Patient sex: M
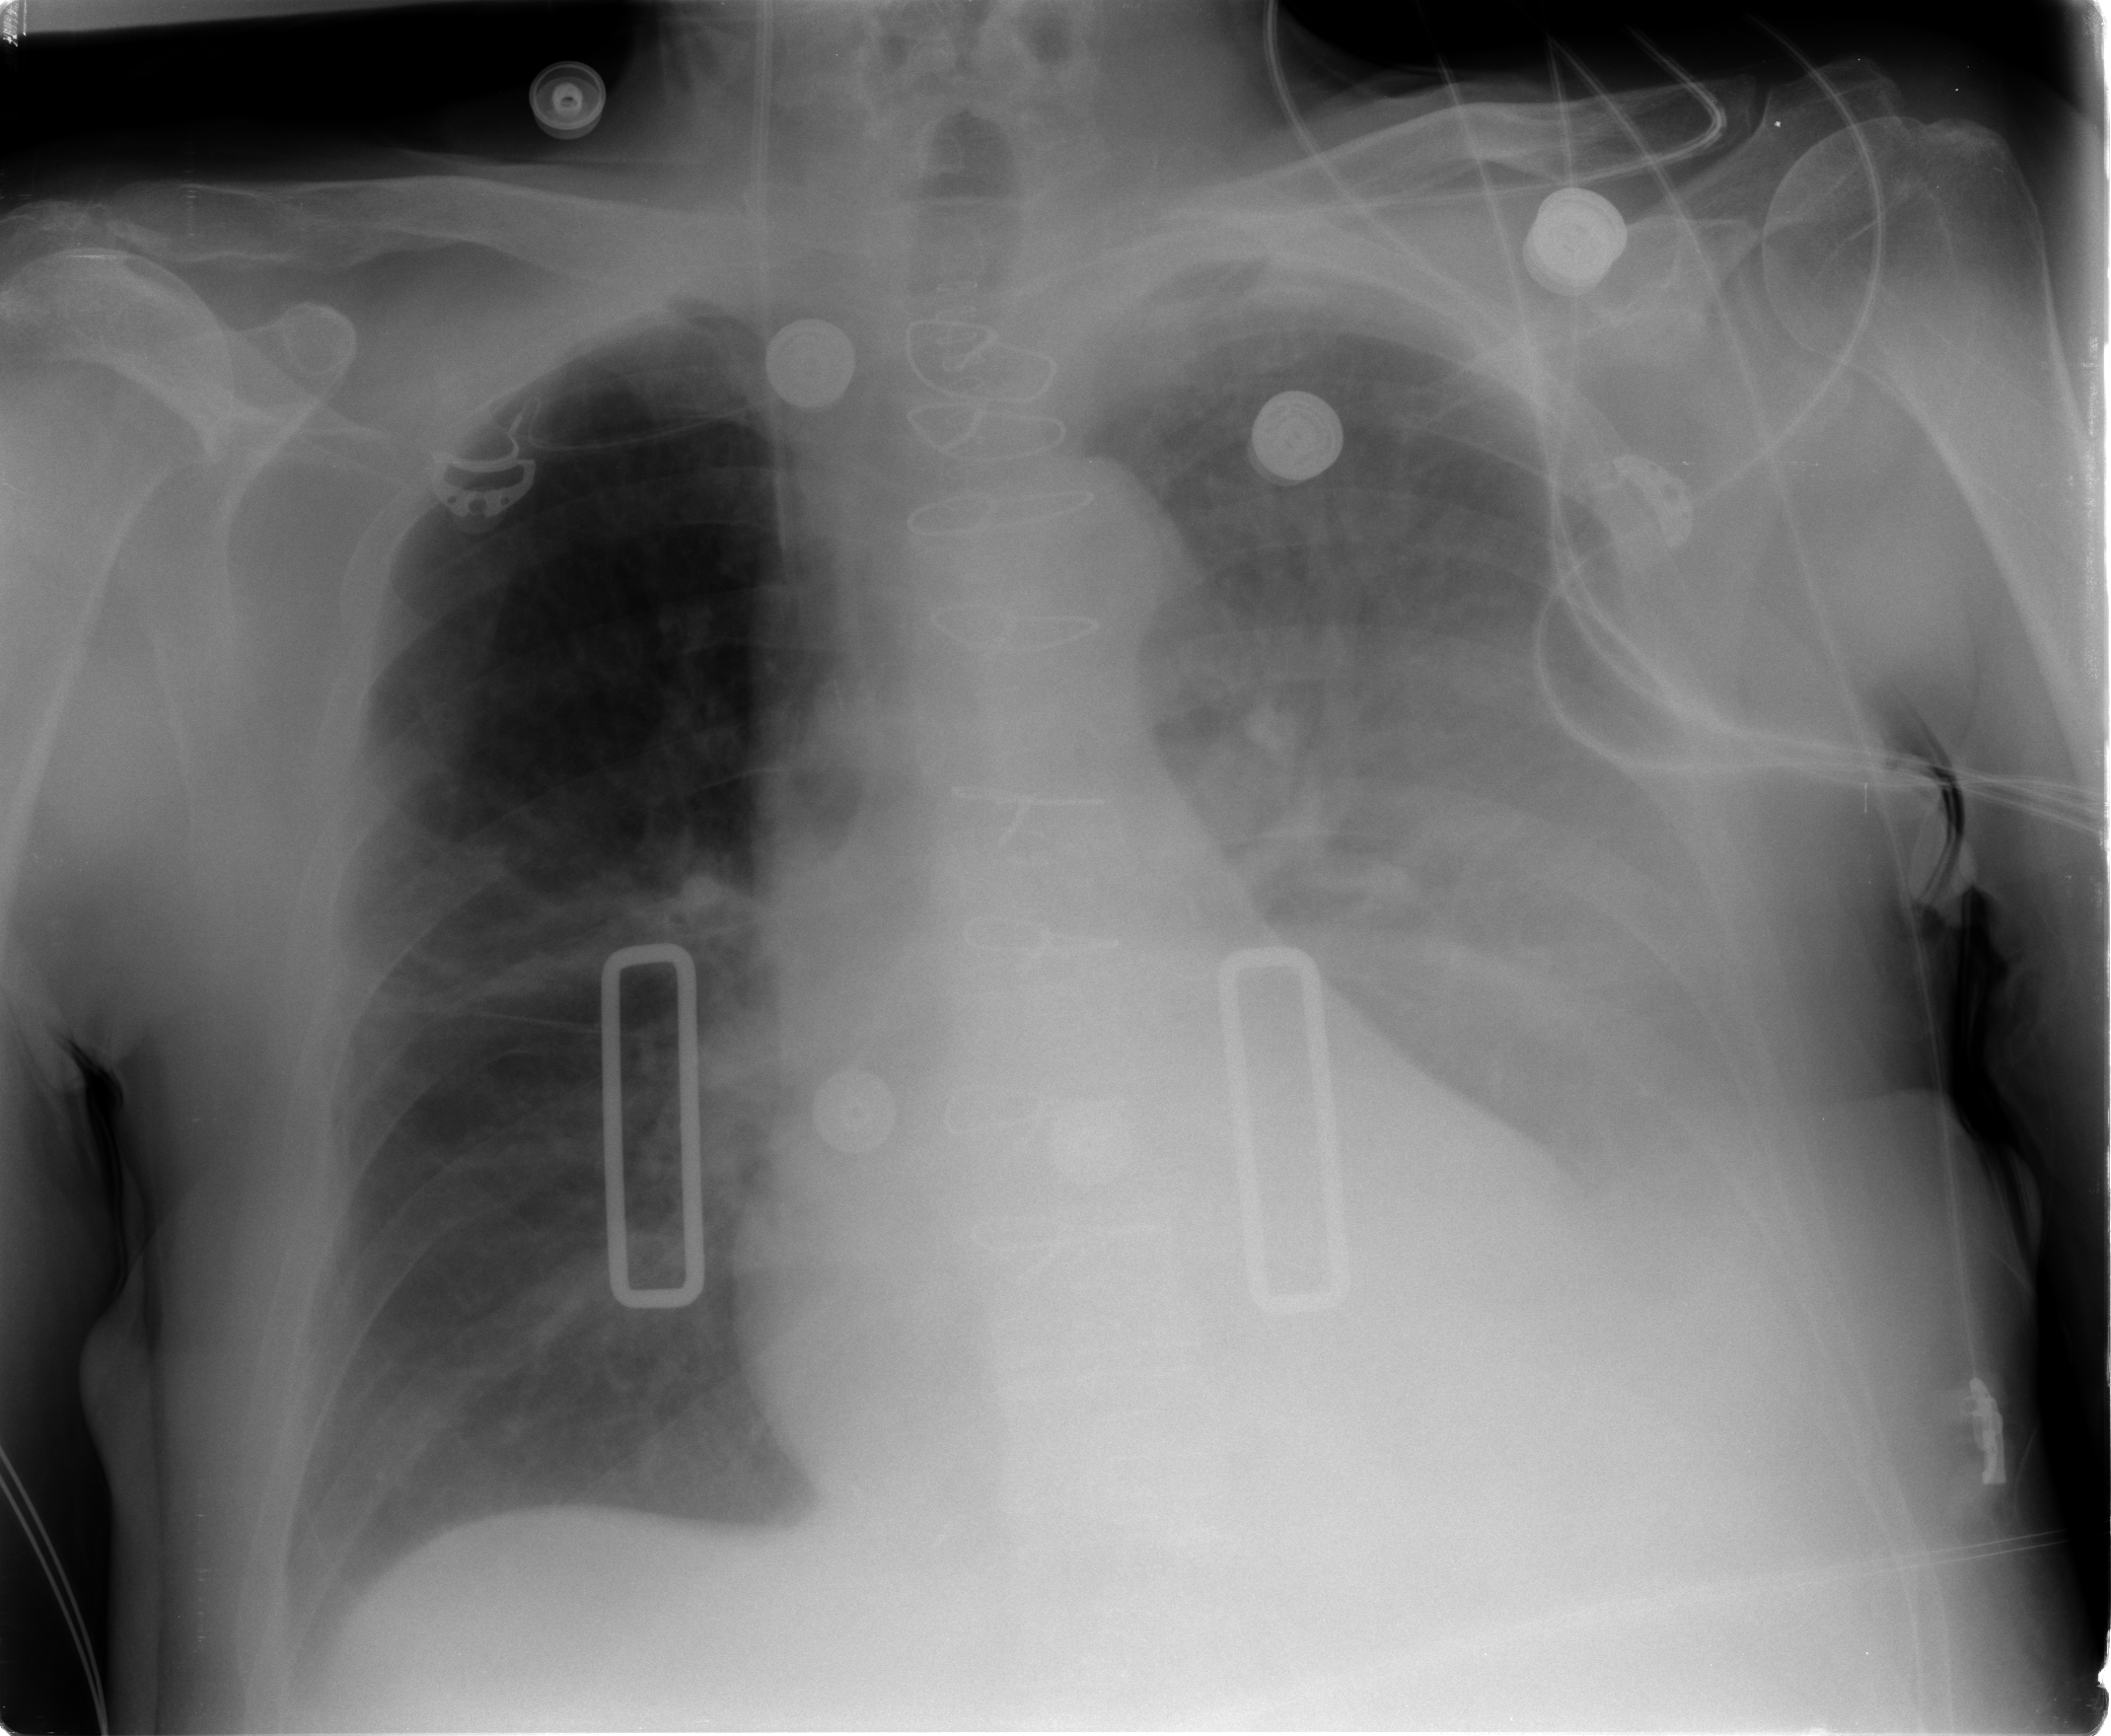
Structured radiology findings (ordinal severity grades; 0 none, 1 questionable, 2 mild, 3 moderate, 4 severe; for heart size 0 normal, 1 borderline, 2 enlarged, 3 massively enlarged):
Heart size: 1
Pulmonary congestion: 2
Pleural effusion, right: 0
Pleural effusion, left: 3
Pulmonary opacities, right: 1
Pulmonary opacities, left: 2
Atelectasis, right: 2
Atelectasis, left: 2